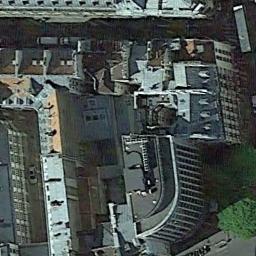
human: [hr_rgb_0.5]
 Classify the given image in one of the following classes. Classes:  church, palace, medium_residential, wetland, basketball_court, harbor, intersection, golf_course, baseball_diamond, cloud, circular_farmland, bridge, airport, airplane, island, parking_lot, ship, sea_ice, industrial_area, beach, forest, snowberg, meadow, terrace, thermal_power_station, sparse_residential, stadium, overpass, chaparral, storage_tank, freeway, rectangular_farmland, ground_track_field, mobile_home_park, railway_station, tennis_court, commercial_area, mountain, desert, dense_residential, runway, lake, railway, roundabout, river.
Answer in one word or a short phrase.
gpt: commercial_area